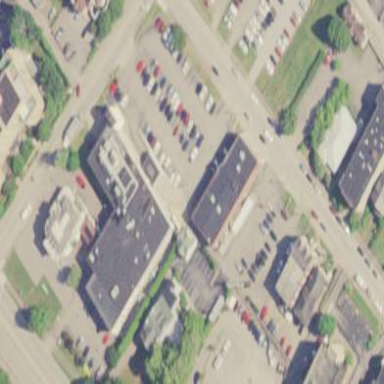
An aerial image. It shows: Healthcare facility identified as hospital.